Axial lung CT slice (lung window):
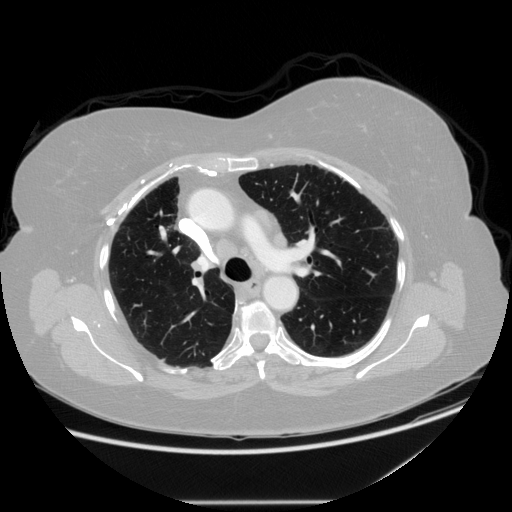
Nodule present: no